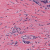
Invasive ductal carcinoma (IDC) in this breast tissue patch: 1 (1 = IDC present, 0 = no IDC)